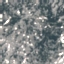
Land use / land cover: HerbaceousVegetation